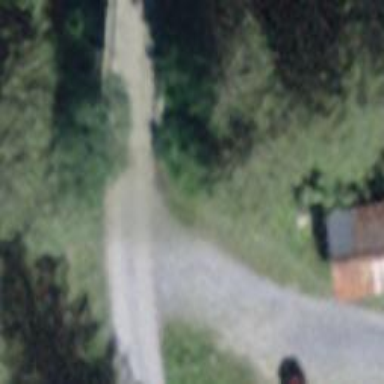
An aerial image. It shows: Unclassified road with bridge.